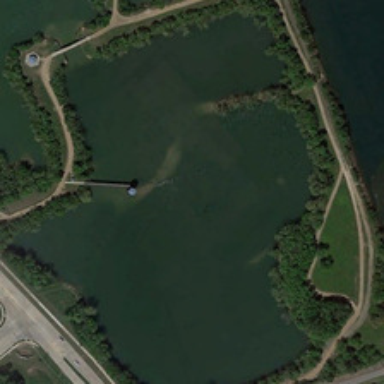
A small road with many green trees in two sides of it is around a green pond .